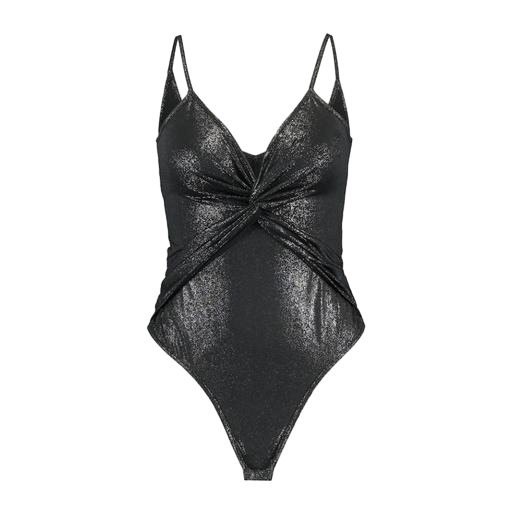
black knotted twist cami, black plunge bodysuit, black tie-front tank, white background